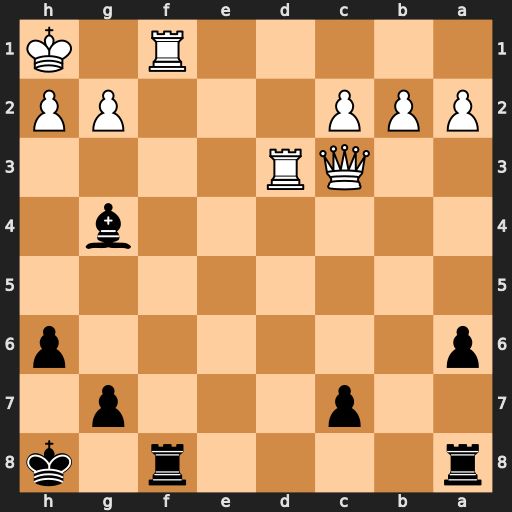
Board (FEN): r4r1k/2p3p1/p6p/8/6b1/2QR4/PPP3PP/5R1K
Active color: b
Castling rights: -
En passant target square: -
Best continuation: Rxf1#